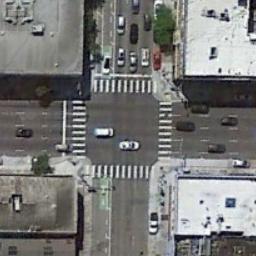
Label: intersection